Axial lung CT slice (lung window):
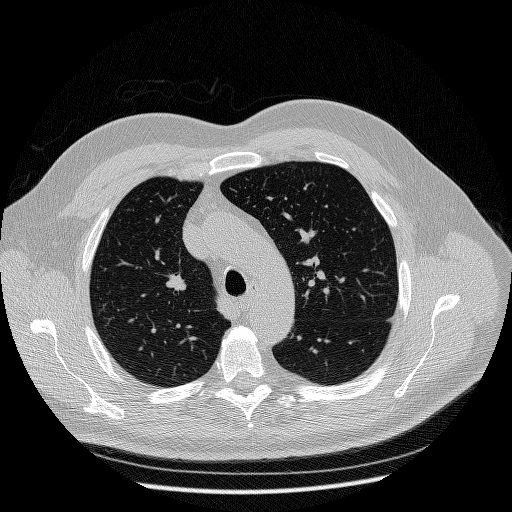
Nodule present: no